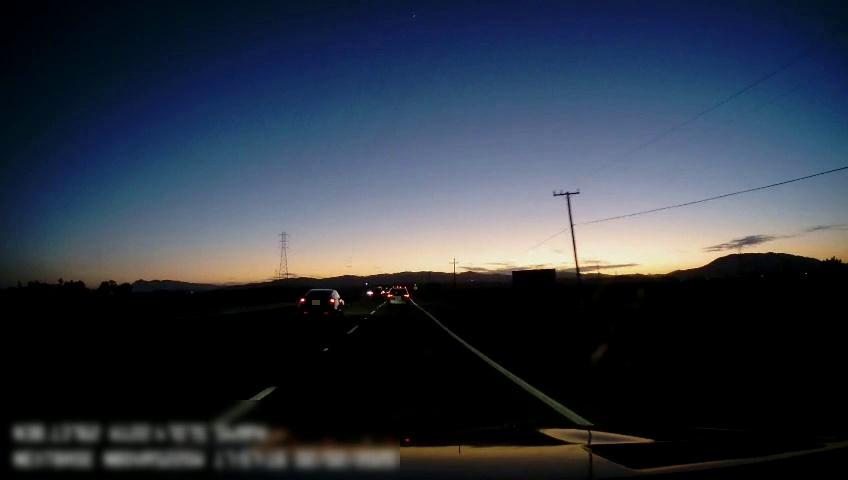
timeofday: Dusk/Dawn/Twilight
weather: Sunny
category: Drivable Space
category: Vehicles | SUV
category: Vehicles | Truck
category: Vehicles | SUV
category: Lanes | Alternate Lane
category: Lanes | Current Lane
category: Lanes | Current Lane